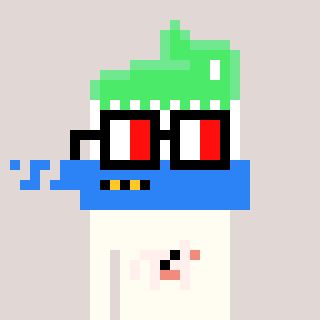
a pixel art character with square glasses with black frames and red eyes, a toothbrush-shaped head and a grayscale-colored body on a warm background